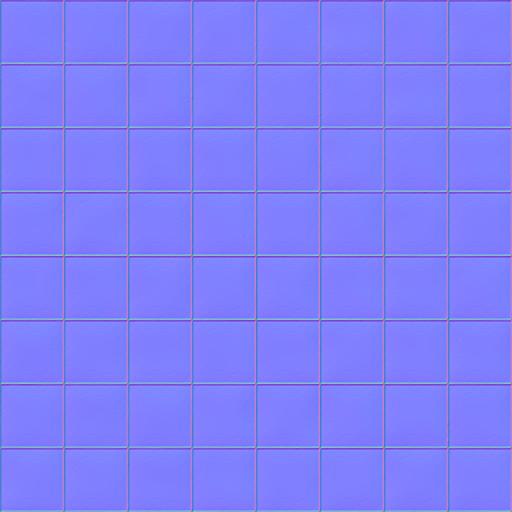
clean paint painted pattern tiled tiles